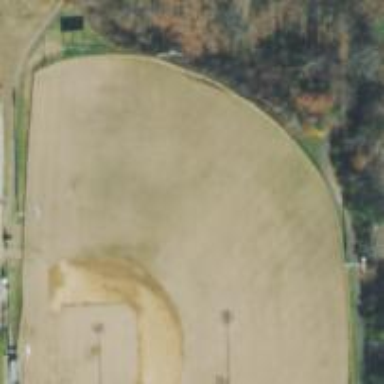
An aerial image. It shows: Baseball pitch for leisure and sports activities.